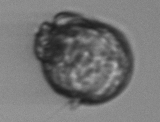
Label: Margalefidinium